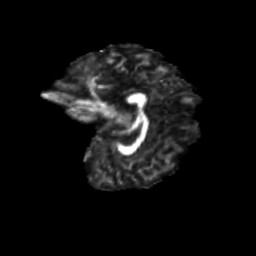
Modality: FA
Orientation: sagittal
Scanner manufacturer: siemens
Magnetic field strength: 3 T
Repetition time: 9.2 s
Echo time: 0.084 s